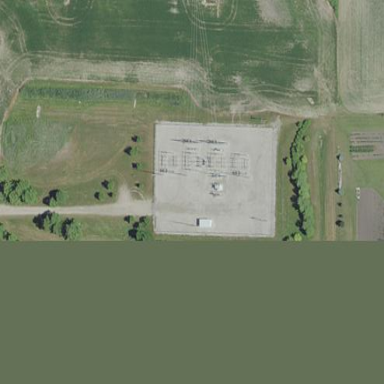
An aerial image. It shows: There is distribution substation enclosed by fence.